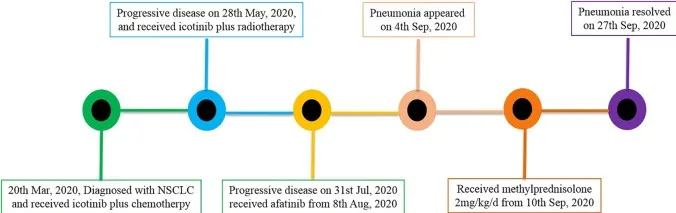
The episodes occurred in case 2.
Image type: chart (chart)